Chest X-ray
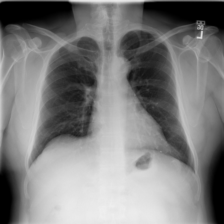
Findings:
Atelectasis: negative
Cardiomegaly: negative
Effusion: negative
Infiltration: negative
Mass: negative
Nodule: negative
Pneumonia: negative
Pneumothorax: negative
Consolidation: negative
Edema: negative
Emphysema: negative
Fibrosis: negative
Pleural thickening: negative
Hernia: negative